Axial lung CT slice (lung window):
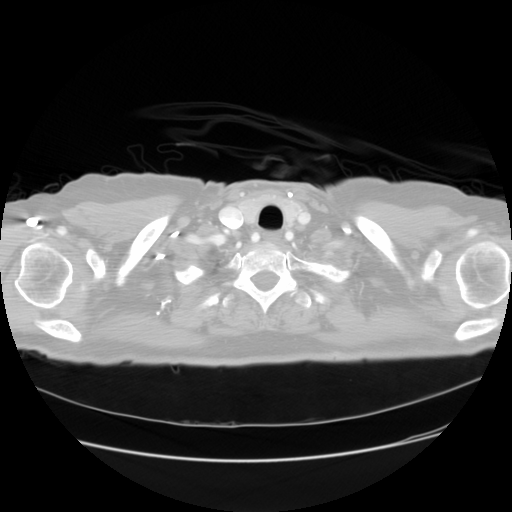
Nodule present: no